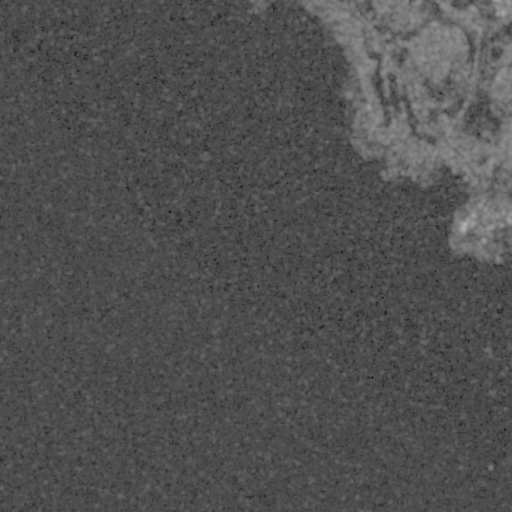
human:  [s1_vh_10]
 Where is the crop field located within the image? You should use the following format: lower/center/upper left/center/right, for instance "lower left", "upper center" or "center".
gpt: The crop field is located in the upper right of the image.
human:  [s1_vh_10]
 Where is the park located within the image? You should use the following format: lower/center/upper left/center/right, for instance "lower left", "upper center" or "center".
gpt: The park is located in the upper right of the image.
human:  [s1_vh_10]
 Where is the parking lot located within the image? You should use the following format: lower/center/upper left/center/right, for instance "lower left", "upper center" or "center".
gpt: The parking lot is located in the upper right of the image.
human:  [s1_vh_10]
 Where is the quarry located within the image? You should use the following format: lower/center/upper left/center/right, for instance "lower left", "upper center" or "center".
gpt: The quarry is located in the upper right of the image.
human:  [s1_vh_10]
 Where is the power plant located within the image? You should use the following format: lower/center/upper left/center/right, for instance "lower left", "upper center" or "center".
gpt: There is no power plant in the image.

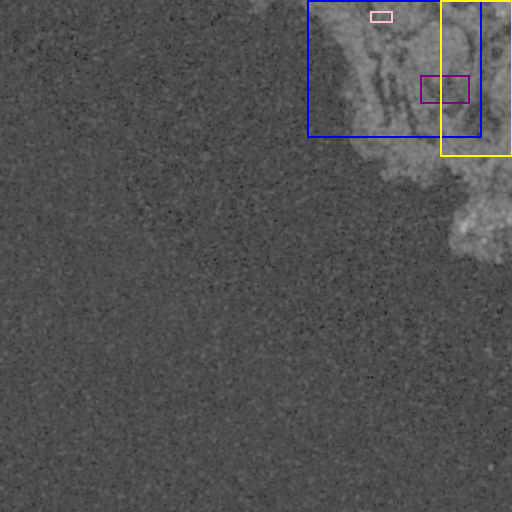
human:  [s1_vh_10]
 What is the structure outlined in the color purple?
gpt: The structure outlined in purple is a crop field.
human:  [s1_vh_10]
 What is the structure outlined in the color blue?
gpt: The structure outlined in blue is a park.
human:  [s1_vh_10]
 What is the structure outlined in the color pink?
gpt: The structure outlined in pink is a parking lot.
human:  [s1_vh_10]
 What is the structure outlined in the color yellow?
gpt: The structure outlined in yellow is a quarry.
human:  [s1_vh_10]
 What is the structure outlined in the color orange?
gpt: There is no orange outline.